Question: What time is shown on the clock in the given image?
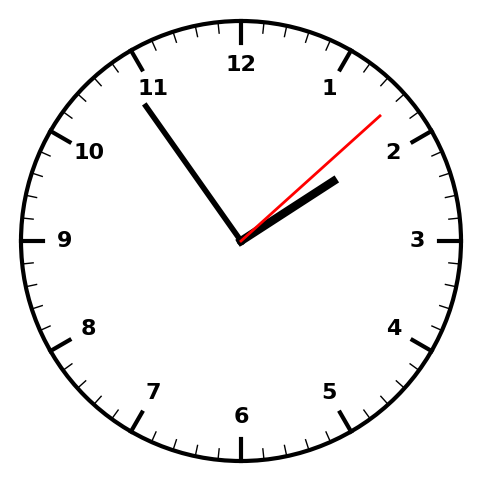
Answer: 01:54:08